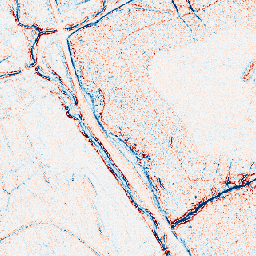
Category: edge_preserving
Decomposition family: bilateral
Decomposition parameters: d: 5
sigma_color: 150
sigma_space: 25
Upsampling method: nearest
Upsampling parameters: scale: 4
Upsampling scale: 4